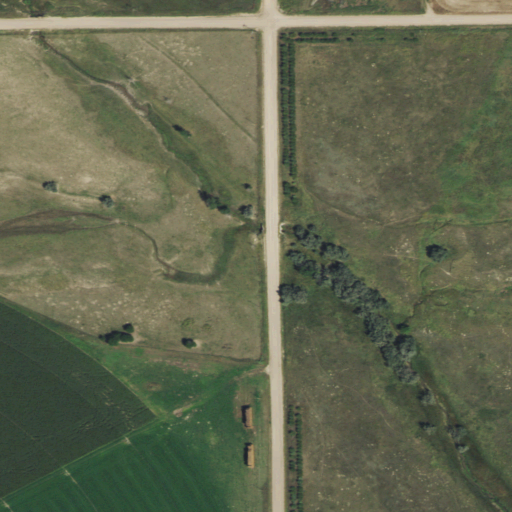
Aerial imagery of valley in Colorado named Hawk Springs Draw containing grassland, open development, cultivated crops, and low intensity development